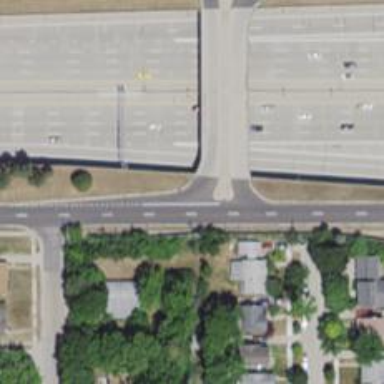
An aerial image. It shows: Asphalt road with secondary link designation.